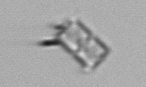
Label: Bacillariophyceae_morphotype1